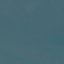
Land use / land cover: SeaLake